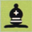
Piece: bB